Question: I missed this in my original explanation. I set this up yesterday, and it ran over night. No data populated in my profile overnight. So, either my regex is wrong, or Google cannot see internal traffic IPs.
It seems that everyone has their own variation on the syntax for regular expressions.
I'm trying to include only internal traffic on one of my profiles in Google Analytics

Can someone verify for me what they expect that regular expression to match? In CIDER notation?
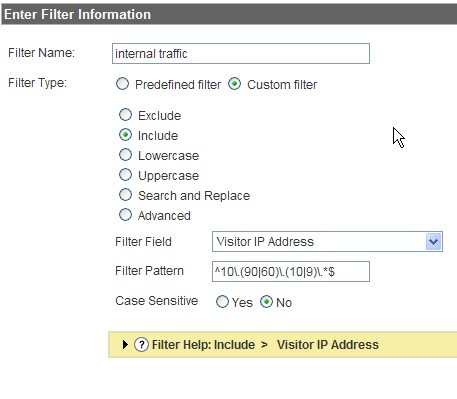
Answer: I don't know what CIDER notation is, but that regex matches a string that
- '10.'- '90.''60.'- '10''9'-
You probably want '^10\.[96]0\.(10|9)\..*$'
Since the last bit ('.*') is a bit too vague (unless you know that there will only ever be valid IP addresses in the live data), you might want to change that to '\d+' or (if you want to restrict to a valid range from 0 to 255) '25[0-5]|2[0-4]\d|1?\d?\d'